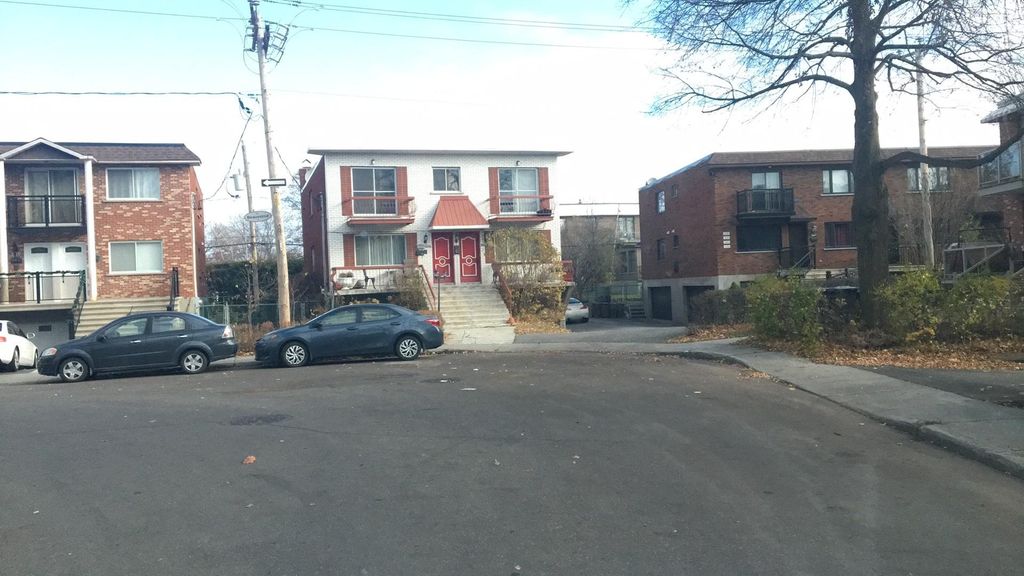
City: montreal